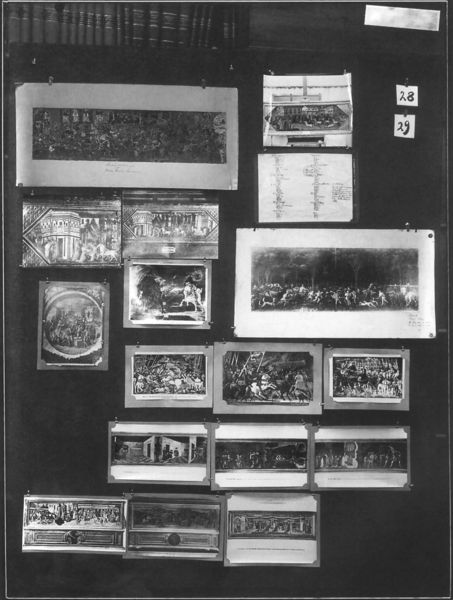
Titel: Mnemosyne (Bilderatlas, Fotos der Tafeln)
Künstler: Aby Warburg
Institution: London, The Warburg Institute Archive ©
Schlagwörter: gemälde, weiß, menschen, grau, schwarz, haus, malerei, alt, regal, wand, architektur, geschichte, bild, bilder, bücher, fotos, italien, schlacht, tafel, zahlen, foto, fotografie, photographie, truhe, buch, druck, schwarz-weiß, text, photo, ausstellung, bücherregal, zahl, mittelalter, sammlung, löwe, abendmahl, london, stiche, erinnerung, fotographie, historisch, zeichnungen, teil, epitaph, früher, bildtafel, warburg, kupferstiche, aby warburg, aby, bildband, petersburger hängung, 28, bpcher, 29, architektur#, 28 29, abbildungstafel, buchprojekt, buchporjekt